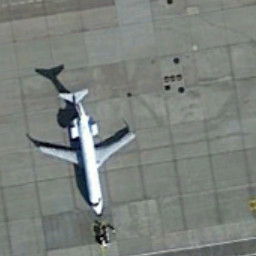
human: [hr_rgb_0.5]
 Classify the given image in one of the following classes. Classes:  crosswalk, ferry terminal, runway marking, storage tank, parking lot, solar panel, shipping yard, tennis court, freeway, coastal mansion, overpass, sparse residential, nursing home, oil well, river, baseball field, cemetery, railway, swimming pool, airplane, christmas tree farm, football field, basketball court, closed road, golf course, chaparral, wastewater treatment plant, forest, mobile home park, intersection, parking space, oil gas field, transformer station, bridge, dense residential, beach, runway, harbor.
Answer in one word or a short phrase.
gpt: airplane